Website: walmart
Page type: billing-address
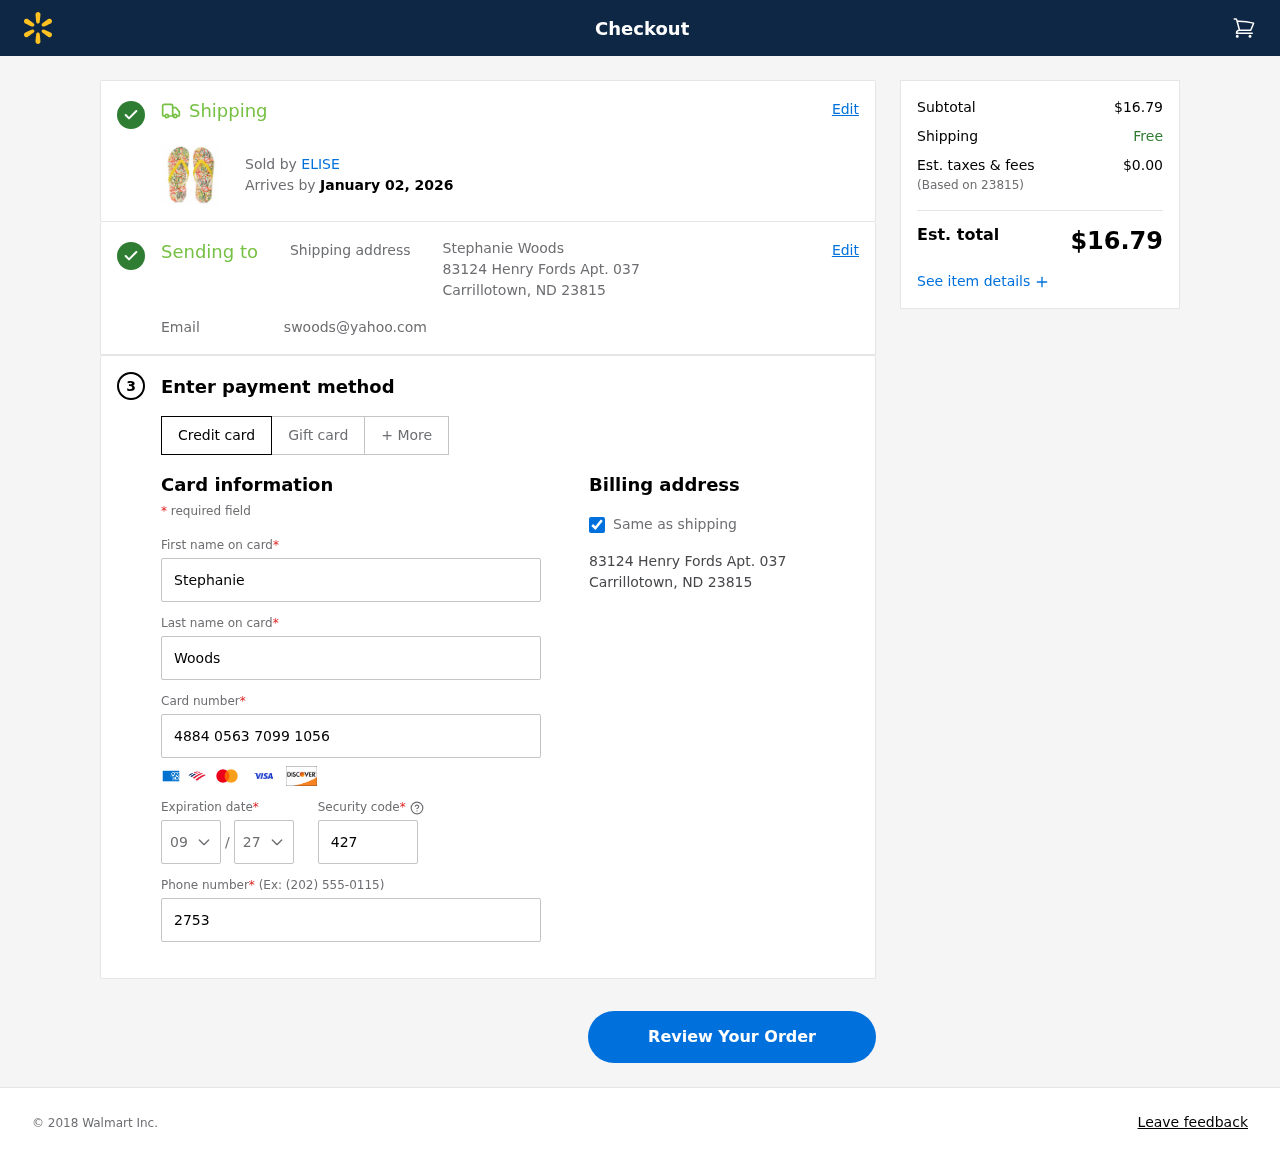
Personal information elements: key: PII_CARD_CVV
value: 427
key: PII_CARD_EXPIRY_MONTH
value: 09
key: PII_CARD_EXPIRY_YEAR
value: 27
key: PII_CARD_NUMBER
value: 4884 0563 7099 1056
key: PII_CITY_STATE_ZIP
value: Carrillotown, ND 23815
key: PII_EMAIL
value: swoods@yahoo.com
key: PII_FIRSTNAME
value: Stephanie
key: PII_FULLNAME
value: Stephanie Woods
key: PII_LASTNAME
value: Woods
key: PII_PHONE
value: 2753626885
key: PII_POSTCODE
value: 23815
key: PII_STREET
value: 83124 Henry Fords Apt. 037
Product elements: key: PRODUCT1_BRAND
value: ELISE
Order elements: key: ORDER_DELIVERY_DATE
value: January 02, 2026
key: ORDER_SUBTOTAL
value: $16.79
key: ORDER_TAX
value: $0.00
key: ORDER_TOTAL
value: $16.79